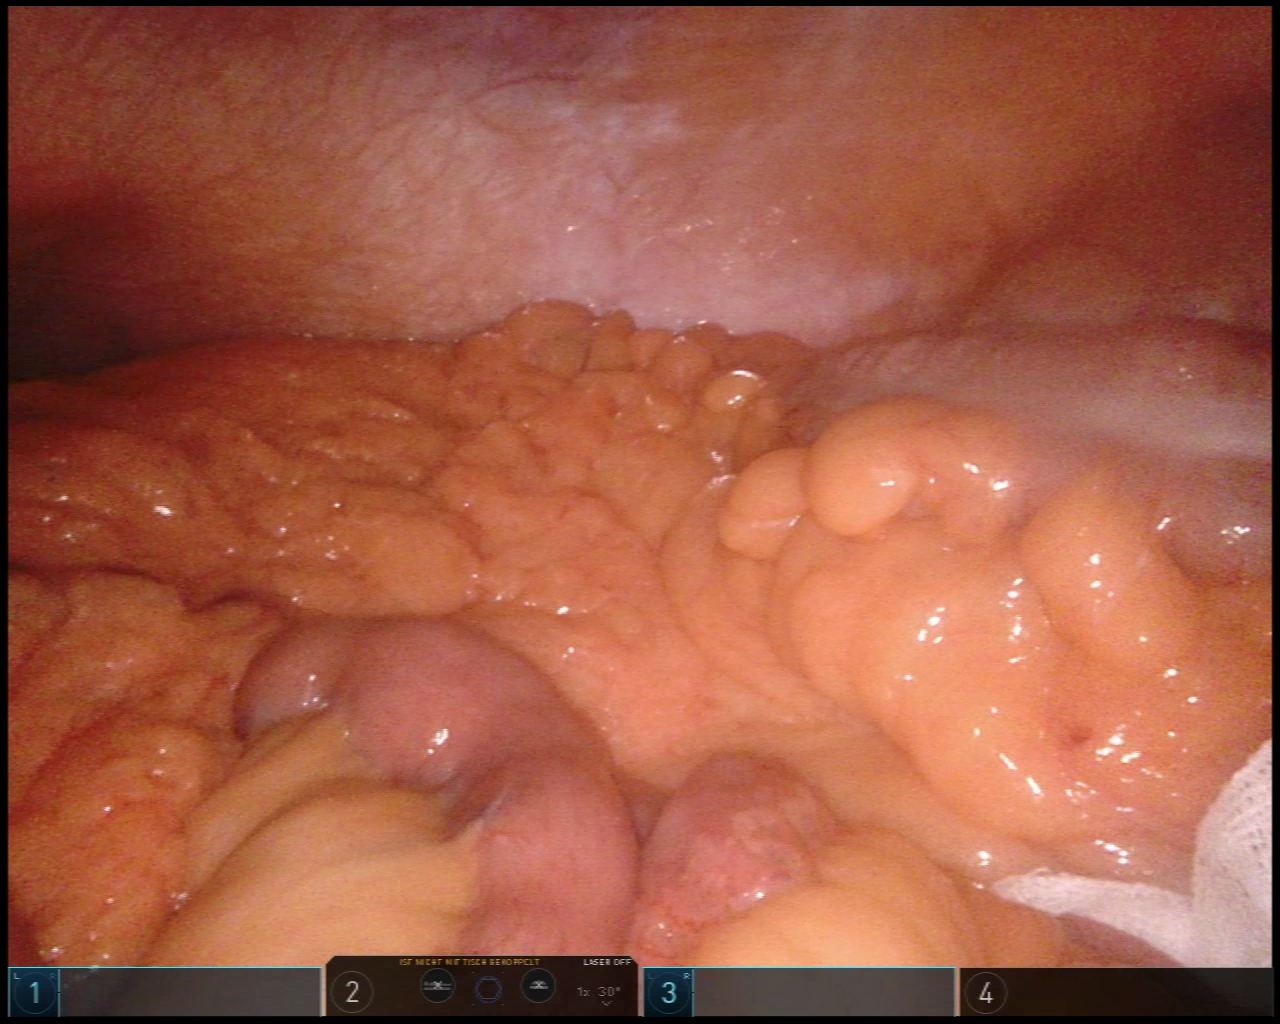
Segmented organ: small_intestine
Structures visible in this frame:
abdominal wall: yes
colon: yes
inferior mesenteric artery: no
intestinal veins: no
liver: no
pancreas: no
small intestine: yes
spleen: no
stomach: no
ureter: no
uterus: no
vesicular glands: no